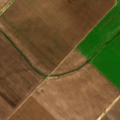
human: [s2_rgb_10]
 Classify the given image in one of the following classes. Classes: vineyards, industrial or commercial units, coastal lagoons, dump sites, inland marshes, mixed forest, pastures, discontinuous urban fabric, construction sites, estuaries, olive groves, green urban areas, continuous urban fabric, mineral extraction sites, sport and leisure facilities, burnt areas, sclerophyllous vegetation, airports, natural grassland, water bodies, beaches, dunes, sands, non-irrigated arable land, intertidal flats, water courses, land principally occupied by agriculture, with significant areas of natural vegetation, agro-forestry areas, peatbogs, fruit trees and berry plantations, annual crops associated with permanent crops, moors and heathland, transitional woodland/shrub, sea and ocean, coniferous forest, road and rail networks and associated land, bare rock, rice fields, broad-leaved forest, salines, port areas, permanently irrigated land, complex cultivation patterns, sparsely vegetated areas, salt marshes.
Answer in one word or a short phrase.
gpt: non-irrigated arable land